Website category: university
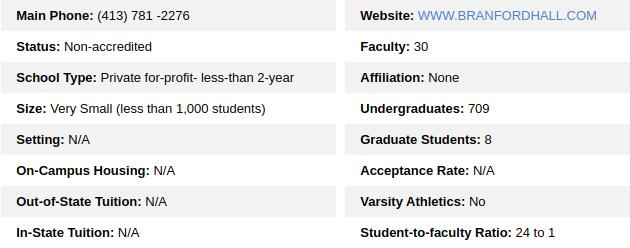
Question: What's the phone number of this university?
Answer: (413) 781 -2276

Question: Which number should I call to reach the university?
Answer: (413) 781 -2276

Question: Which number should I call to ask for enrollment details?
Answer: (413) 781 -2276

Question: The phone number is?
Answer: (413) 781 -2276

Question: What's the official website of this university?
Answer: WWW.BRANFORDHALL.COM

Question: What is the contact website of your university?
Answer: WWW.BRANFORDHALL.COM

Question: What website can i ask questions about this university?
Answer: WWW.BRANFORDHALL.COM

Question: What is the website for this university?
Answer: WWW.BRANFORDHALL.COM

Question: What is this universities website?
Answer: WWW.BRANFORDHALL.COM

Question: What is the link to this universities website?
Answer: WWW.BRANFORDHALL.COM

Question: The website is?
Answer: WWW.BRANFORDHALL.COM

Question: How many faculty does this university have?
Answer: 30

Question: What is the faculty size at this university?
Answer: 30

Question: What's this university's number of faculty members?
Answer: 30

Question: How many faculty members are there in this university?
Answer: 30

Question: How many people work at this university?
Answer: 30

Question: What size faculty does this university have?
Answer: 30

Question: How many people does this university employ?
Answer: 30

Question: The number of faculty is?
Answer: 30

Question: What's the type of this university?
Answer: Private for-profit- less-than 2-year

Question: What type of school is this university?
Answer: Private for-profit- less-than 2-year

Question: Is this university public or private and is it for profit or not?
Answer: Private for-profit- less-than 2-year

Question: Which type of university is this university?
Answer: Private for-profit- less-than 2-year

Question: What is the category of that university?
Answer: Private for-profit- less-than 2-year

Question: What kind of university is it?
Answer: Private for-profit- less-than 2-year

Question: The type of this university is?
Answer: Private for-profit- less-than 2-year

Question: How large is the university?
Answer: Very Small (less than 1,000 students)

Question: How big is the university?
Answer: Very Small (less than 1,000 students)

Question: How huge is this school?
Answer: Very Small (less than 1,000 students)

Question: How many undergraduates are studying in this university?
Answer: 709

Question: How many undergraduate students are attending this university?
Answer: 709

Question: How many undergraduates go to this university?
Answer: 709

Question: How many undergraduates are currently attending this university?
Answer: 709

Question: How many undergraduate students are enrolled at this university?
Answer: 709

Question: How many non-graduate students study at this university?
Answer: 709

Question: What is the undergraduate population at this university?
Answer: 709

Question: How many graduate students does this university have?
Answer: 8

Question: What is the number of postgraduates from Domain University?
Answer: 8

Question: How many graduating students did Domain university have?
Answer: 8

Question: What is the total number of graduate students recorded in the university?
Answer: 8

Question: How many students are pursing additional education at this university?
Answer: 8

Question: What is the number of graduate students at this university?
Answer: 8

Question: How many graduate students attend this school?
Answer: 8

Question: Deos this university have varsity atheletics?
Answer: No

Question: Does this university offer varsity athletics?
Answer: No

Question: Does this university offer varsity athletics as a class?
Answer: No

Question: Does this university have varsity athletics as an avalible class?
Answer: No

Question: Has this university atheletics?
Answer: No

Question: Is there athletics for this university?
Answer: No

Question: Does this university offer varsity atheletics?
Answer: No

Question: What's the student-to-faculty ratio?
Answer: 24 to 1

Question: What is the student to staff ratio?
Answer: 24 to 1

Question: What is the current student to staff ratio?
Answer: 24 to 1

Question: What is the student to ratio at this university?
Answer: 24 to 1

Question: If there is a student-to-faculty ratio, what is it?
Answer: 24 to 1

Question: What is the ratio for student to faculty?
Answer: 24 to 1

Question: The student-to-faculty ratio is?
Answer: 24 to 1